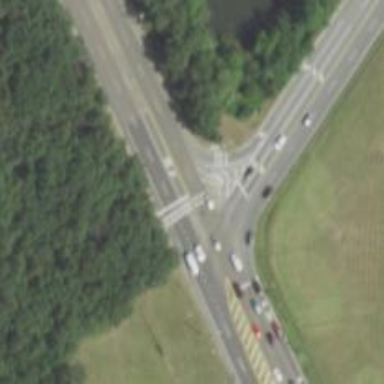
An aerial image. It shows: Secondary link road with asphalt surface.